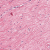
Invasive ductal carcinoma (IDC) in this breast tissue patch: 0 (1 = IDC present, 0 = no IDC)